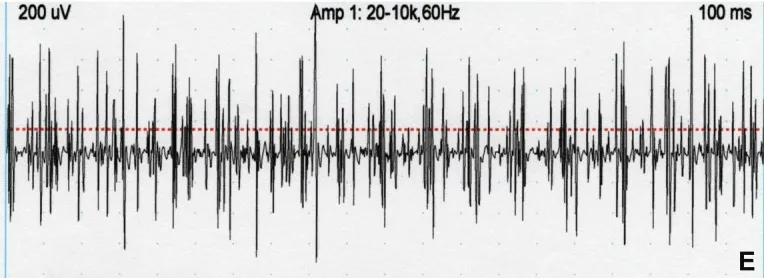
(E) EMG recording of spontaneous activity from the right palmaris brevis muscle.
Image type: electrography (emg)